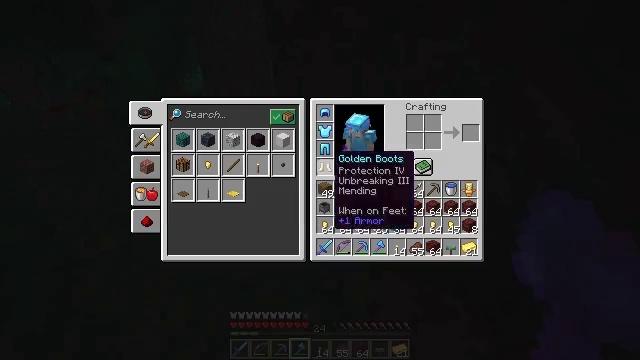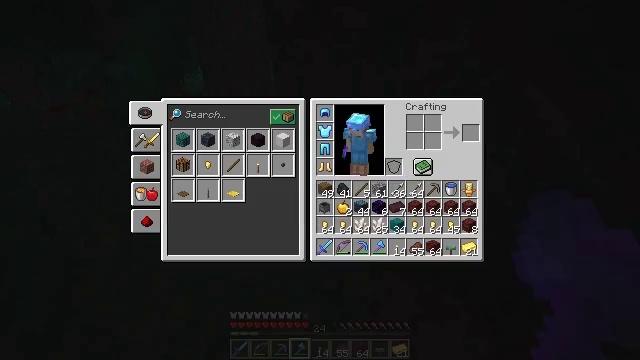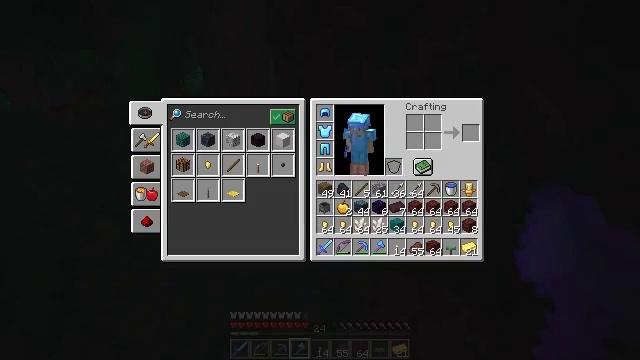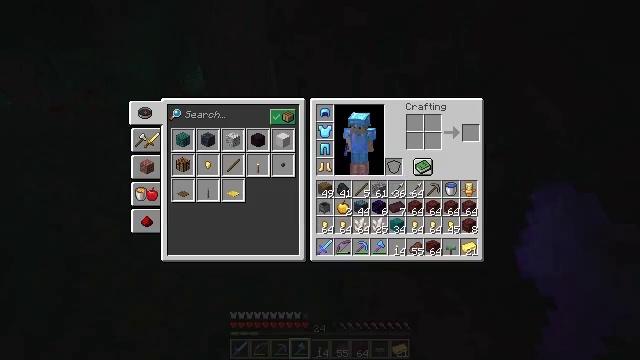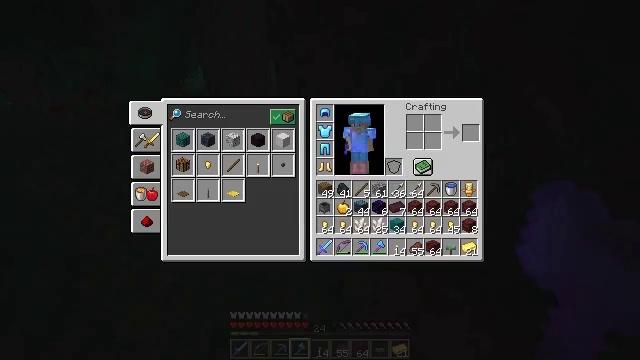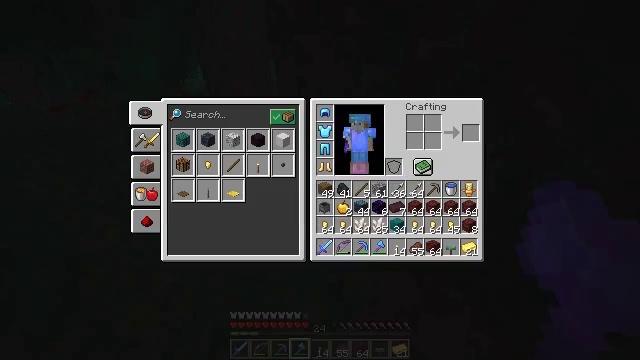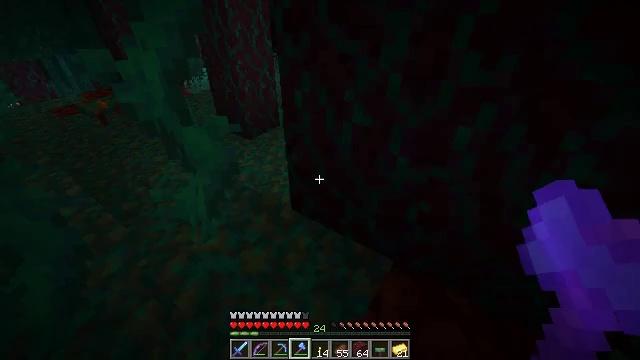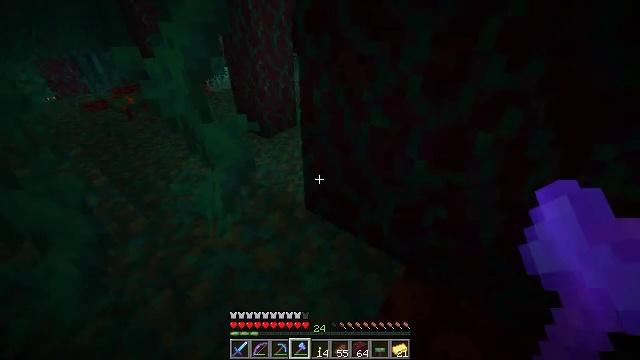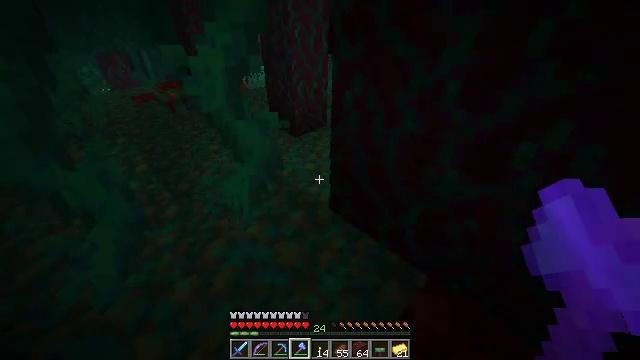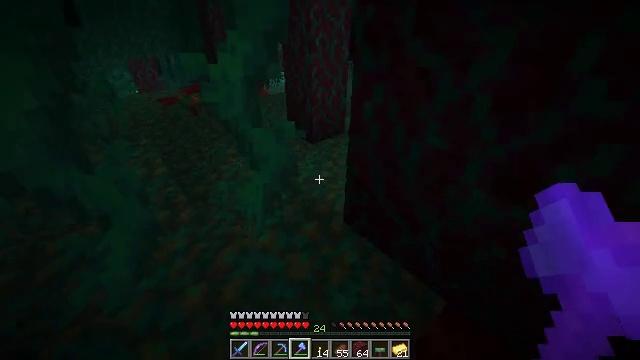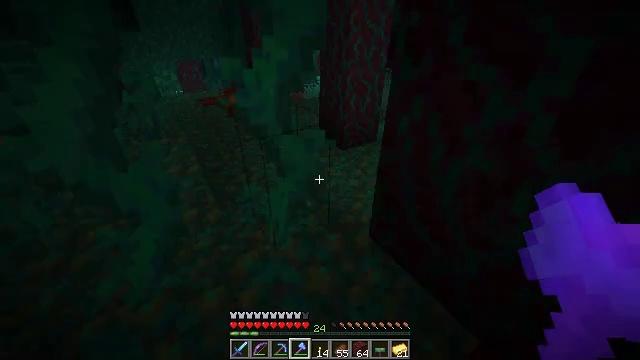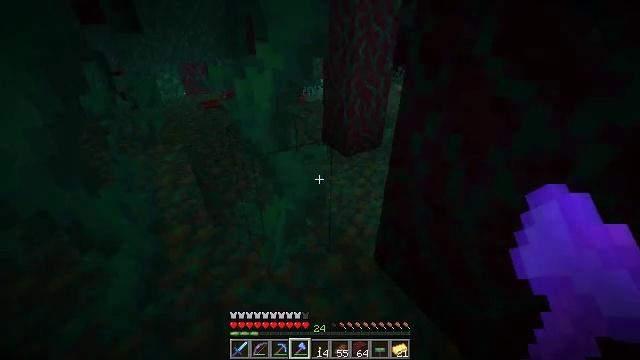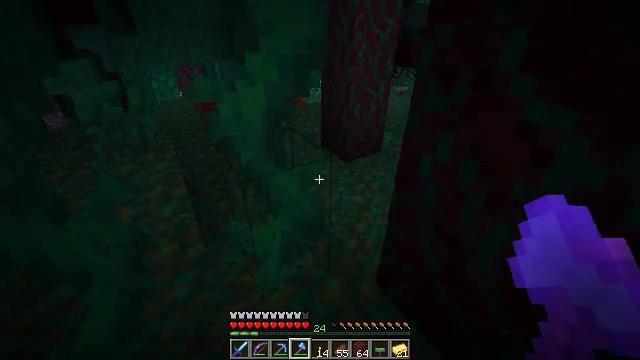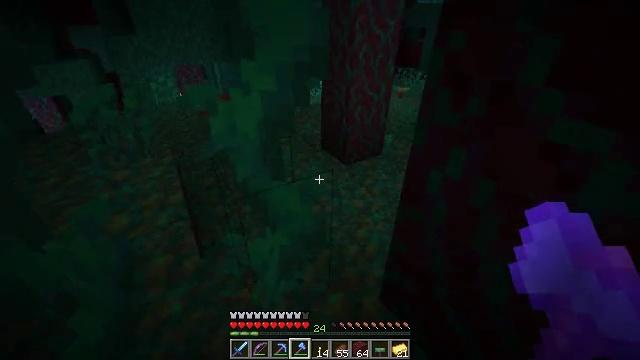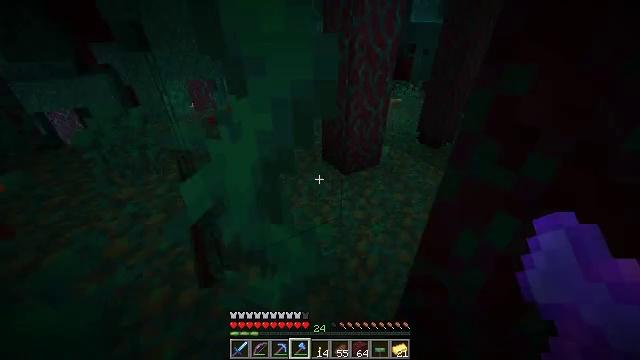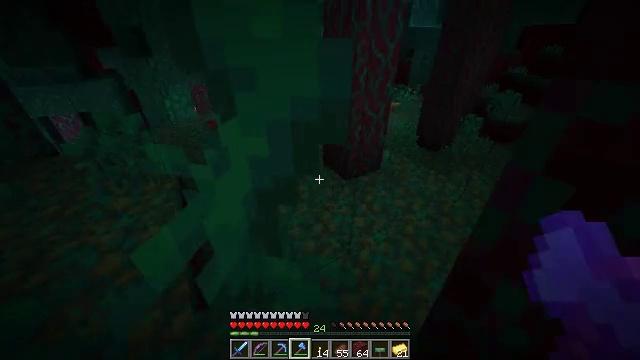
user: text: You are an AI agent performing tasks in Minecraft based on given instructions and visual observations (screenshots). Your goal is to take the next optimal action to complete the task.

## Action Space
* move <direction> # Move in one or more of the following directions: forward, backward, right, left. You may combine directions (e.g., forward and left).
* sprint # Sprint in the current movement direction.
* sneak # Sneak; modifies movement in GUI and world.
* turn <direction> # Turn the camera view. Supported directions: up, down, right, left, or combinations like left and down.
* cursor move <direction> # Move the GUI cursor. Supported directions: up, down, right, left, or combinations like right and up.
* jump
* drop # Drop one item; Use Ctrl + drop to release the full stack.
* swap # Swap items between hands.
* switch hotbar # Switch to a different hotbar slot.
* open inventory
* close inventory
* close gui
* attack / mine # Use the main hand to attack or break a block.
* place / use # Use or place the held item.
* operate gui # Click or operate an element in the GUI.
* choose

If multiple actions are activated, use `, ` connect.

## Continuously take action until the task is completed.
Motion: motion action
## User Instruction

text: Harvest the warped wart block in the Nether.
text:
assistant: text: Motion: cursor move right and up
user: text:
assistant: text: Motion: cursor move up
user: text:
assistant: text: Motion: cursor move up
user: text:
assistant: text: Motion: cursor move up
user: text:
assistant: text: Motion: cursor move up
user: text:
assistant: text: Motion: no_op
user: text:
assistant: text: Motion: turn left
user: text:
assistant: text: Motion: turn left
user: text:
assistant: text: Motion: move forward, turn left and up
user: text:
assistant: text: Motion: move forward, turn left
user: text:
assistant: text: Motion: move forward
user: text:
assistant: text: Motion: move forward, sprint
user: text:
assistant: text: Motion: move forward, sprint
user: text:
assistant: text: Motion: move forward, sprint
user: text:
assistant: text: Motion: move forward, sprint
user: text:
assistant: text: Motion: move forward
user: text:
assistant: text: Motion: move forward
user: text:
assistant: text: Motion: move forward, turn right and up
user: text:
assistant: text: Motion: move forward, turn right and up
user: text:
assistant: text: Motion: move forward, sprint, turn right and up
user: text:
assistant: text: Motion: move forward, sprint, turn right and up
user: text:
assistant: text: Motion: move forward, sprint, turn right and up
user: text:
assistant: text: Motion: move forward, sprint
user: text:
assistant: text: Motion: move forward, sprint
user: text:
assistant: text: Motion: move forward, sprint
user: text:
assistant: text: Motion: move forward, turn right and up
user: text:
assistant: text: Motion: move forward, turn right
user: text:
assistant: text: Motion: move forward
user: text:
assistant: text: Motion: move forward, turn left
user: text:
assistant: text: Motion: move forward, turn left